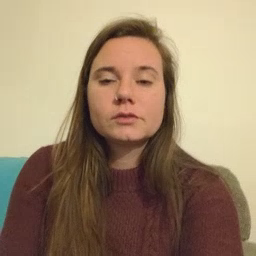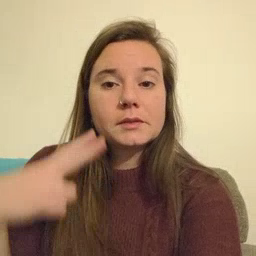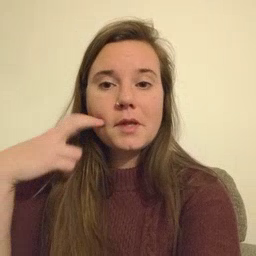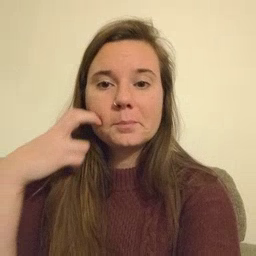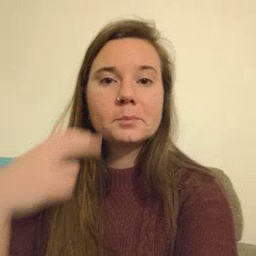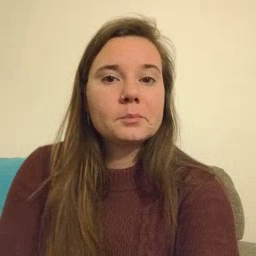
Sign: gum